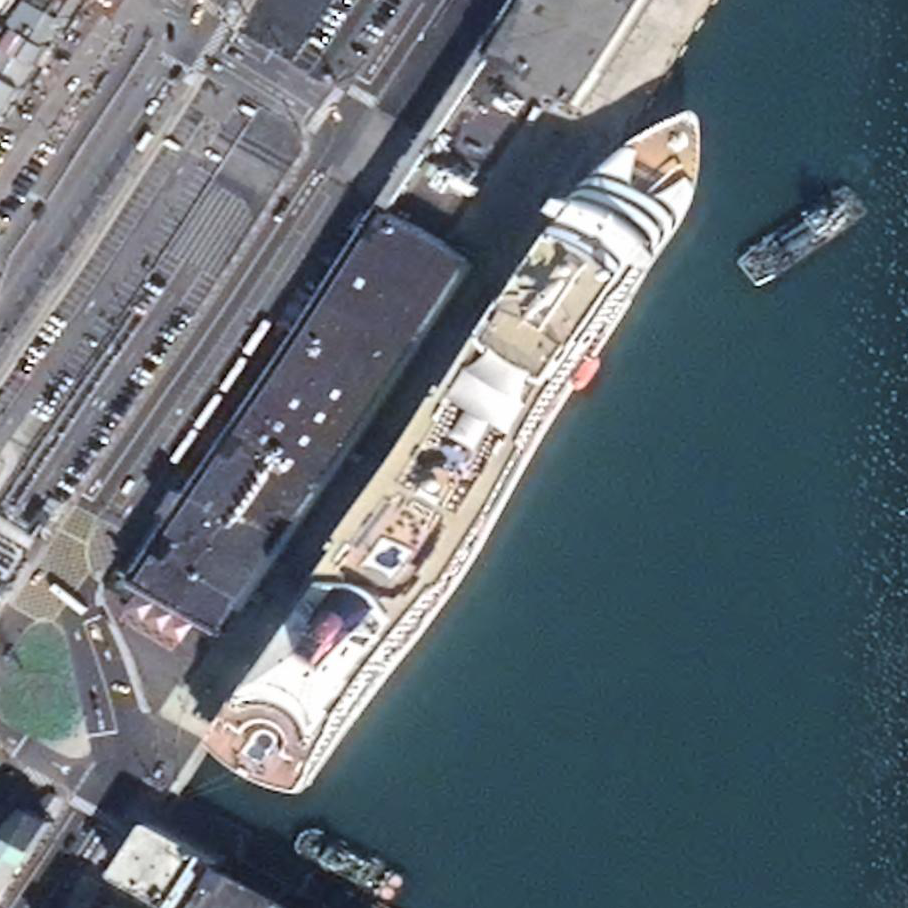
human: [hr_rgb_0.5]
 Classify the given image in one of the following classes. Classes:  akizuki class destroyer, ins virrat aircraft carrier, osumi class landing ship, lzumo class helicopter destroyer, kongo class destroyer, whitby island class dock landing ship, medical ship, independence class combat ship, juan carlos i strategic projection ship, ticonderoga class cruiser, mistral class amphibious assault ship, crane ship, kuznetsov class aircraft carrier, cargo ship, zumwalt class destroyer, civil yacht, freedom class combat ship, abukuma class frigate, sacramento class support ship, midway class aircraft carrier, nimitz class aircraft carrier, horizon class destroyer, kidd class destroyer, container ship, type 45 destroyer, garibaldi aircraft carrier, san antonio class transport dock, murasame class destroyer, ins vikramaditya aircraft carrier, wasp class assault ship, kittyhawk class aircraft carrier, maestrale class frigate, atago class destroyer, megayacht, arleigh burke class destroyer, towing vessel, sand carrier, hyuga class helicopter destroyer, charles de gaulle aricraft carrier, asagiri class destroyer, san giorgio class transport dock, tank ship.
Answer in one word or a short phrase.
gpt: Megayacht